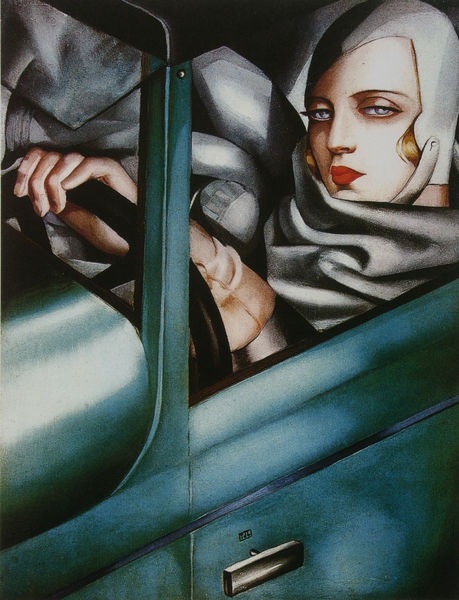
Titel: Selbstporträt
Künstler: Tamara de Lempicka
Standort: Paris
Institution: Privatsammlung
Schlagwörter: blau, hand, weiß, aquarell, grün, finger, frau, grau, mund, schwarz, blick, rot, schal, tuch, beige, haube, blond, kappe, augen, falten, gesicht, stoff, lippen, schnell, farben, modern, amerika, auto, glanz, lack, lippenstift, teuer, lenkrad, lippenr